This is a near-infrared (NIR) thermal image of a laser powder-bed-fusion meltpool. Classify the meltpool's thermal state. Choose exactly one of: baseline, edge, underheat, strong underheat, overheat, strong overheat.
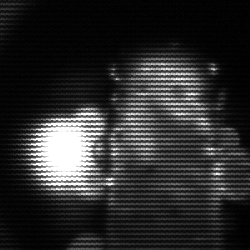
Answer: strong underheat